Question: I am editing a website for a friend and I would like to change some content from a 3 column view to a two column view.
This is the first time I'm using wordpress, and though I'm not sure, I believe that the website uses some sort of plugin to achieve this 3 column presentation.

I want to remove the middle column, making the columns on the left and right wider to cover the extra space.
The HTML in the page's editor looks like this:
'''
<h3>Camp Schedule</h3>
[third]
<h4>Boy's Camp</h4>
<strong>Ages 11-18
June 5-8, 2012</strong>
Early Registration Fee $110
Late Registration Fee $130
Sinclair Baptist Church
103 Airport Rd
Milledgeville, GA 31061
<a title="Boy's Camp Ages 11-18" href="/?page_id=333"><strong>Read More</strong></a> [/third]
[third]
<h4>Girl's Camp</h4>
<strong>Ages 11-18
June 12-15, 2012</strong>
Early Registration Fee $110
Late Registration Fee $130
Sinclair Baptist Church
103 Airport Rd
Milledgeville, GA 31061
<a title="Girl's Camp Ages 11-18" href="/?page_id=335"><strong>Read More</strong></a> [/third]
[third end="true"]
<h4>Kid's Boys &amp; Girl Camp</h4>
<strong>Ages 6-10
June 19-22, 2012</strong>
Early Registration Fee $110
Late Registration Fee $130
Sinclair Baptist Church
103 Airport Rd
Milledgeville, GA 31061
<a title="Kids Camp Ages 6-10" href="/?page_id=337">Read More</a> [/third]
'''
I tried messing around a bit, removing one of the [third] tags with it's contents etc, but all I got was the content below the columns to just fill the newly created space.
I could mess around a bit more, but since this is not my website and I'm not exactly familiar with wordpress, I 'd like to not mess everything up.
So, how can I change the content presentation?
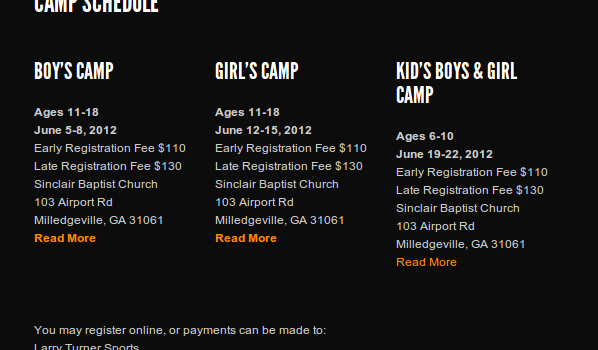
Answer: You have to edit the theme files. Depending on the structure you will find it directly in the of the used theme.
The files you are looking for are stored here:
'/httpdocs/wp-content/themes/yourtemplate'
To give you more help, more details on the template/theme and files is needed.